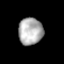
Tissue: prostate
Cell type: Epithelial cells
Senescence score: 0.3229
Nuclear area (px): 643
Mean DAPI intensity: 176.101